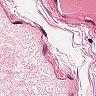
Metastatic tissue present: no